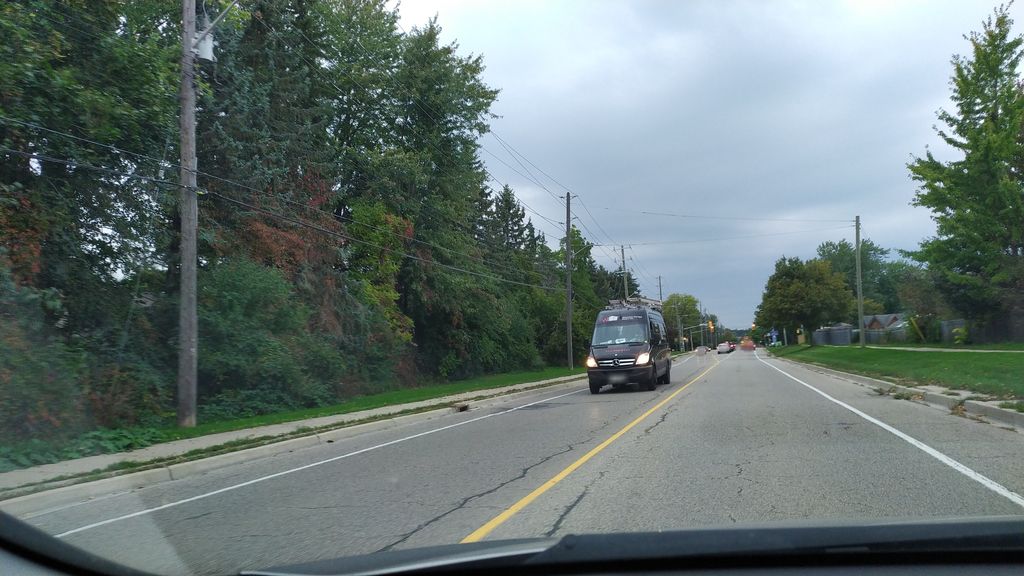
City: kitchener-waterloo